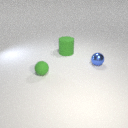
small green rubber sphere to the left of small blue metal sphere